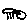
Label: cat